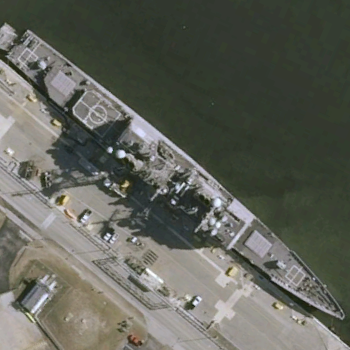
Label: cruiser